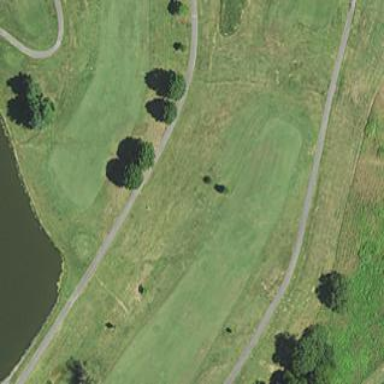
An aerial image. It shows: Path through scrubland on golf course.